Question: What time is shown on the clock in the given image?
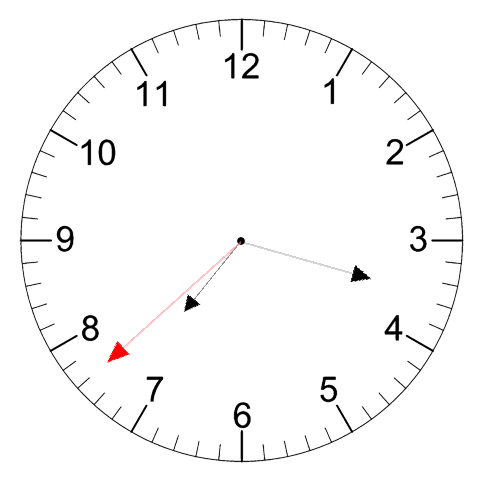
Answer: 07:17:38